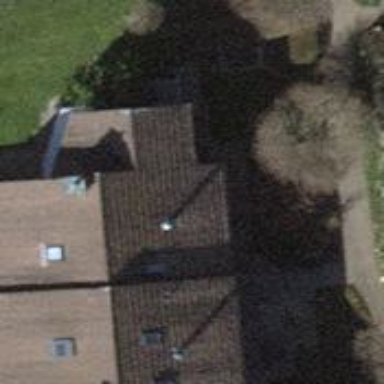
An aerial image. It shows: Terrace building.